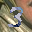
Label: 3